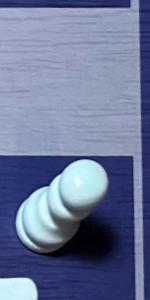
Label: Pawn_White